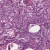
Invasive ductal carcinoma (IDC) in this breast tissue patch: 1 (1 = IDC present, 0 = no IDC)